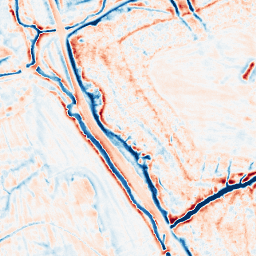
Category: edge_preserving
Decomposition family: bilateral
Decomposition parameters: d: 15
sigma_color: 150
sigma_space: 150
Upsampling method: sinc_hamming
Upsampling parameters: scale: 4
kernel_size: 8
Upsampling scale: 4